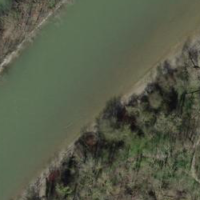
EUNIS habitat code: 15
Species observed at this site:
Allium ursinum